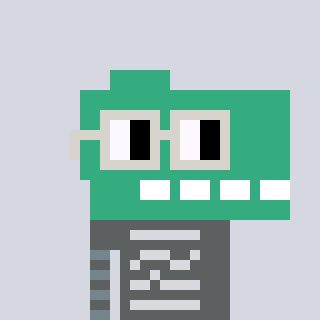
a pixel art character with square light gray glasses, a dino-shaped head and a hotbrown-colored body on a cool background